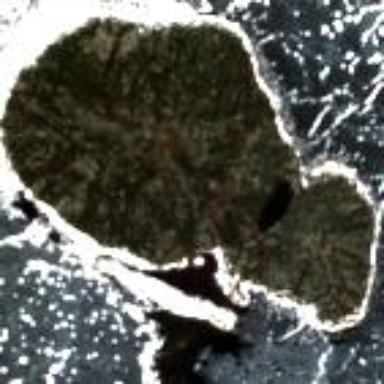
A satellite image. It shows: Image showing island.